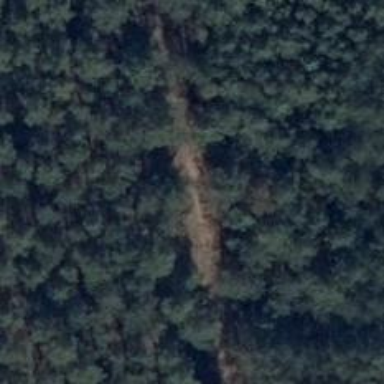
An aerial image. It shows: Track with grade5 tracktype.